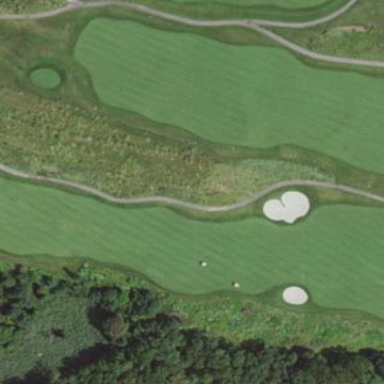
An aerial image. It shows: Golf fairway surrounded by grass.